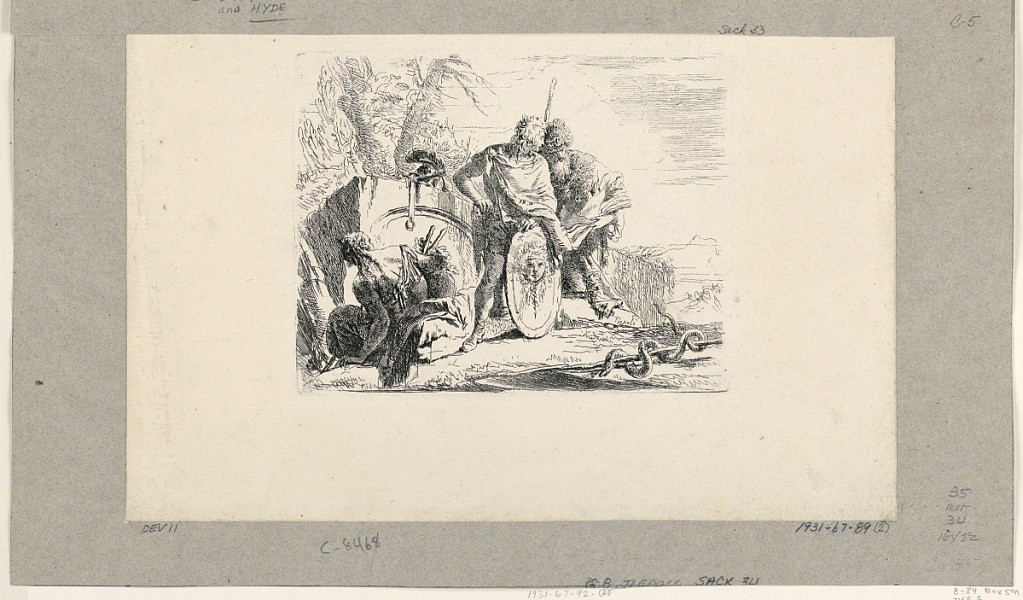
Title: Seated Woman, Young Soldier, and Magus, from the Vari Capricci
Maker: Giovanni Battista Tiepolo, Italian, 1692 - 1770
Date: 1750–1760
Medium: Etching on laid paper
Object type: Print
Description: Only state